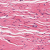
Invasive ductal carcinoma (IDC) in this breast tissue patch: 0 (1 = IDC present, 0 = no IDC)